Aerial crown-view tile of a tropical tree (Barro Colorado Island, Panama), acquired 20241216:
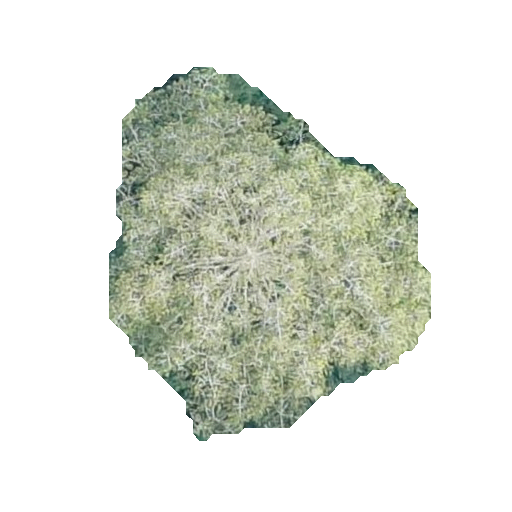
Species: Virola surinamensis
GBIF accepted scientific name: Virola surinamensis
Crown area: 120.498 m²